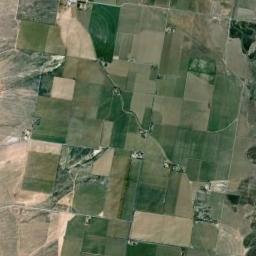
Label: rectangular_farmland